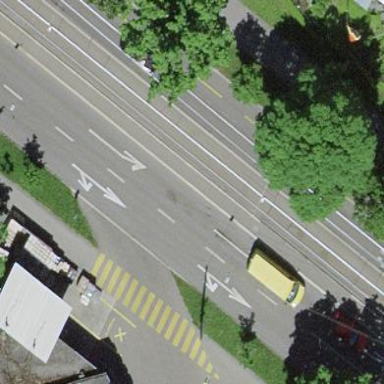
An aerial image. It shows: Asphalt platform for public transport and railway. It is specifically designed for trams.